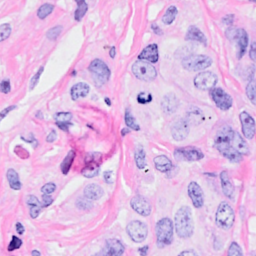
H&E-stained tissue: Breast